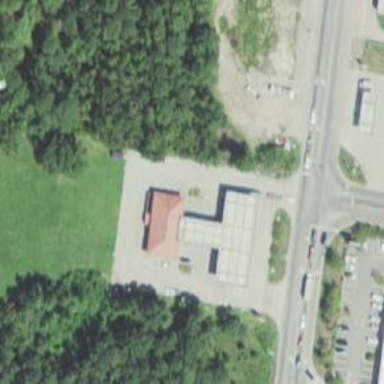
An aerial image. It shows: Convenience shop.